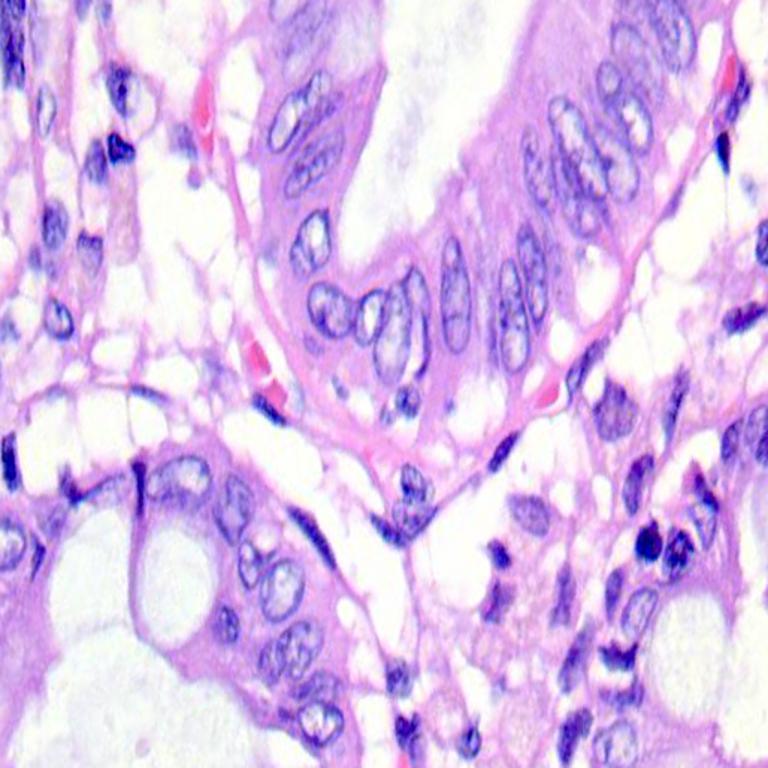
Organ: colon
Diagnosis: benign